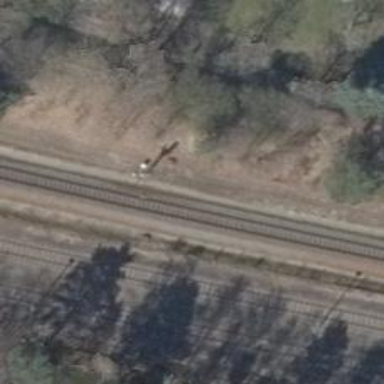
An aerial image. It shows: Railway signal.